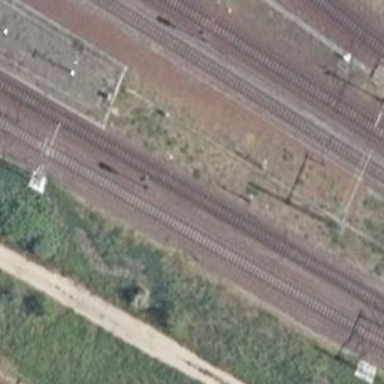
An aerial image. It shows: Railway signal.